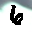
Label: 6